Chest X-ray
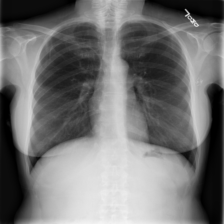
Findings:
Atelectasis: negative
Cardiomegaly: negative
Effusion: negative
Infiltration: positive
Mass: negative
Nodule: negative
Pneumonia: negative
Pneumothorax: negative
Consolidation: negative
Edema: negative
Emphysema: negative
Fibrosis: negative
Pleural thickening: negative
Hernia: negative